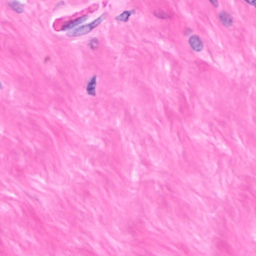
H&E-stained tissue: Breast